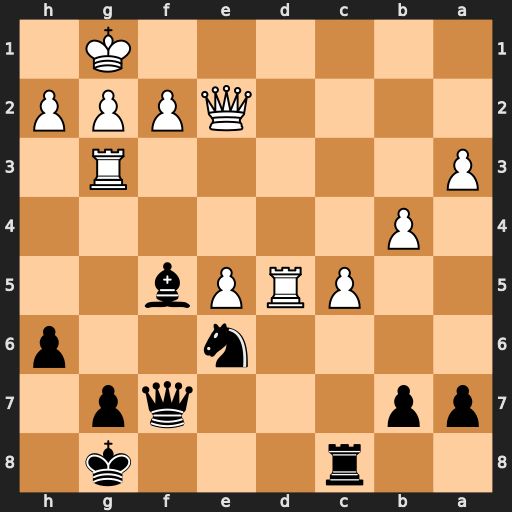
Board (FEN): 2r3k1/pp3qp1/4n2p/2PRPb2/1P6/P5R1/4QPPP/6K1
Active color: b
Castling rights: -
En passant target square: -
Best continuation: Nf4 Rd2 Nxe2+